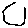
Label: hexagon